Current action and preconditions to check: trajectory_clear

Your task: For each precondition in the list above, predict whether it will hold at this action.

Consider the current scene as observed from the mobile robot's camera, and analyze the predicted future states of all dynamic agents (e.g., people, animals, vehicles, or any moving entities) within the NEXT SECOND.

IMPORTANT: Only answer "very likely" if you are absolutely certain—based on strong, clear evidence—that a dynamic agent will violate the precondition in the predicted future state. Do NOT answer "very likely" for unlikely, ambiguous, or low-probability risks.

Ask yourself for each precondition: Is there a high probability, with clear and convincing evidence, that the predicted future states of any dynamic agent will interfere with the predicted future state of the currently executing action within the NEXT SECOND, causing that precondition to fail?

Assess the risk level based on these predictions. Use "likely" or "very likely" if motions create a clear risk of interference.

Use "neutral" or "improbable" if agents are nearby but their predicted paths are clearly diverging or non-conflicting.

Failure Risk Categories: "very improbable", "improbable", "neutral", "likely", "very likely"

Answer Format: Output ONLY the probability_of_failure value from these categories: "very improbable", "improbable", "neutral", "likely", "very likely"

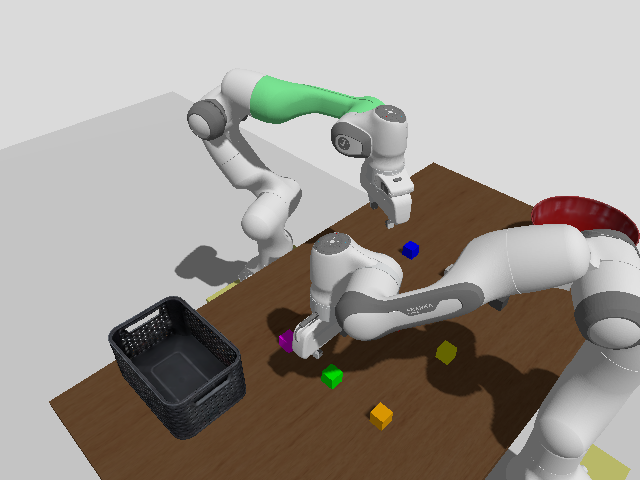

Answer: very improbable